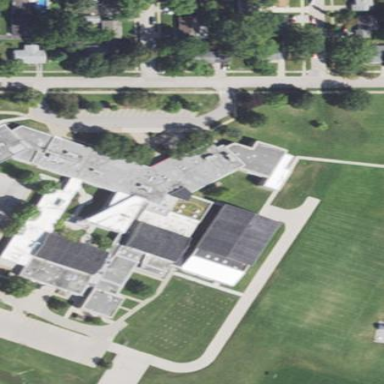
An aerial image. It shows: School building.